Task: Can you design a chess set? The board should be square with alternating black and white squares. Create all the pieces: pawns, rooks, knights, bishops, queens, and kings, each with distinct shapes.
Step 5485:
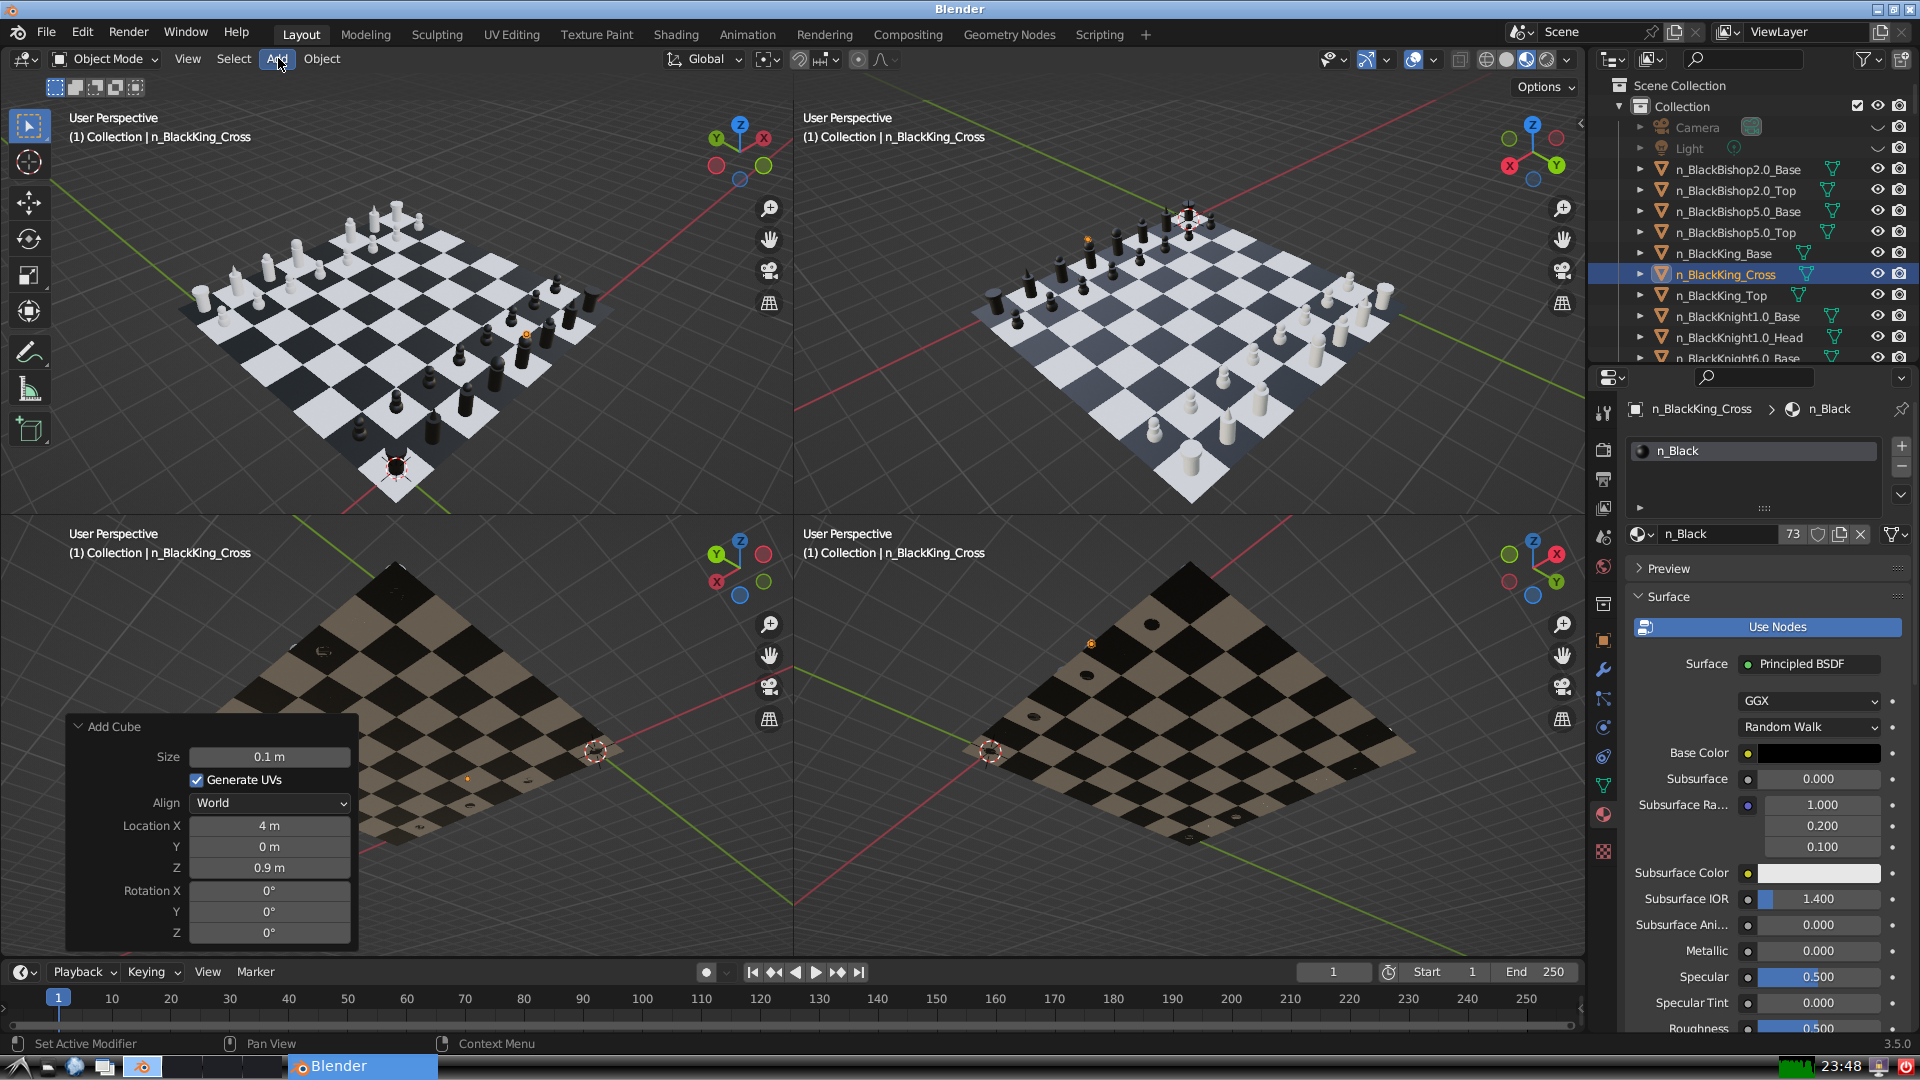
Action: click: no